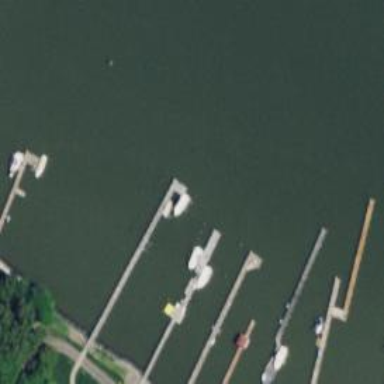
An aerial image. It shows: Man-made pier.